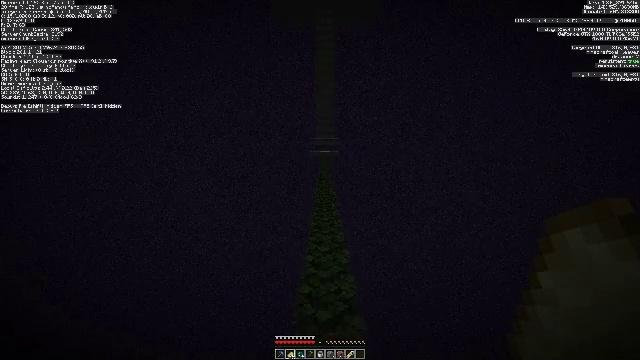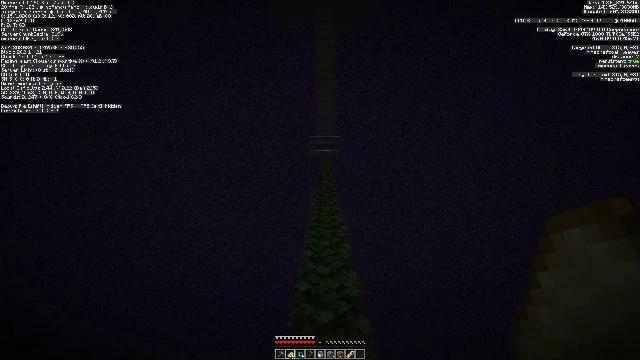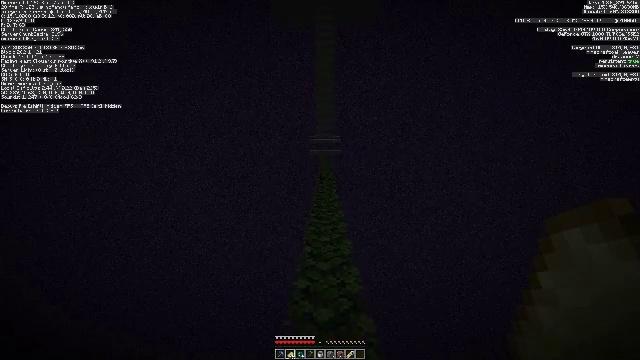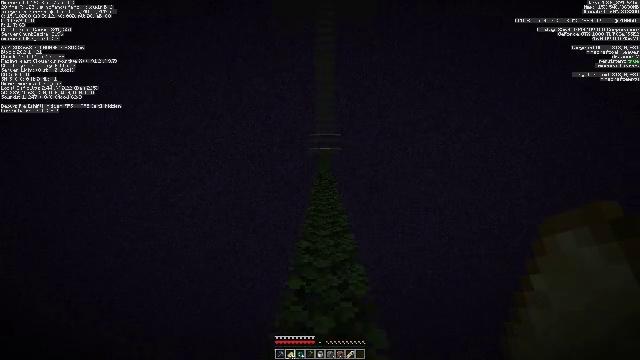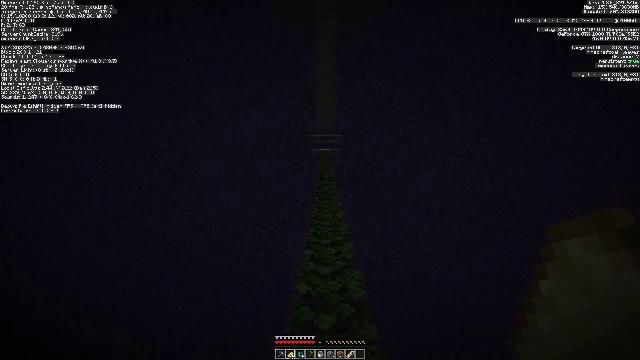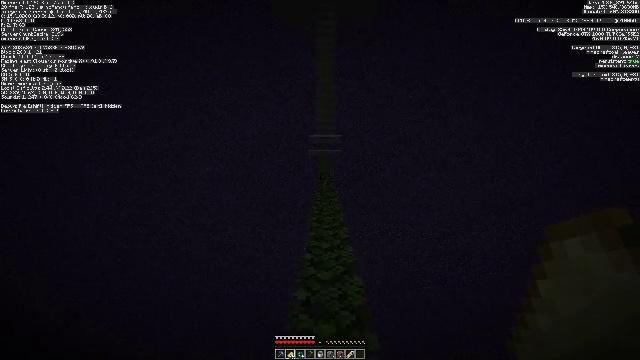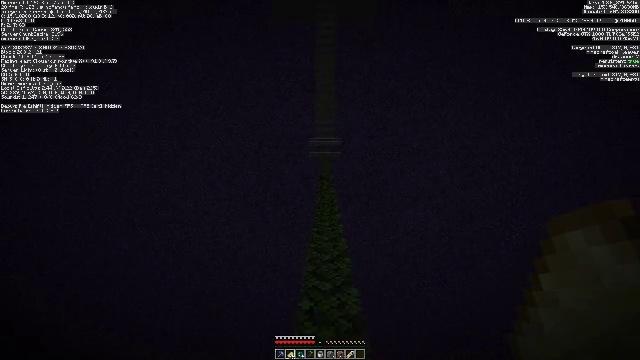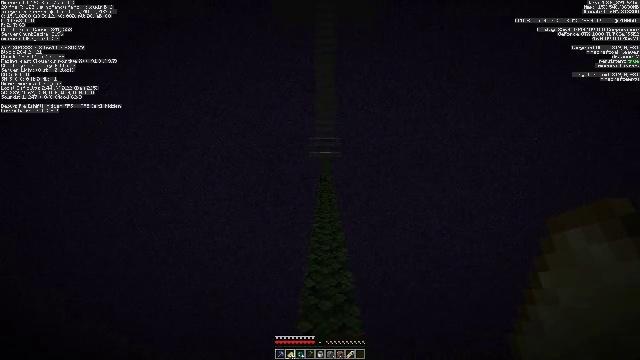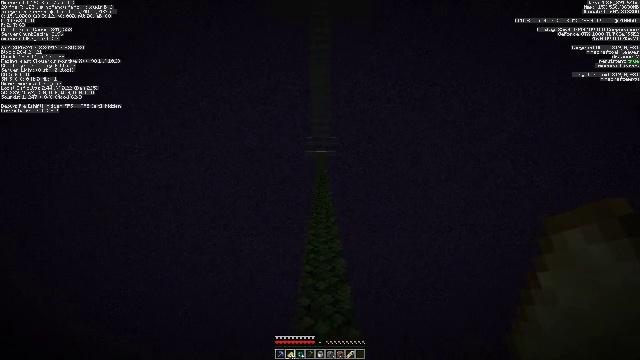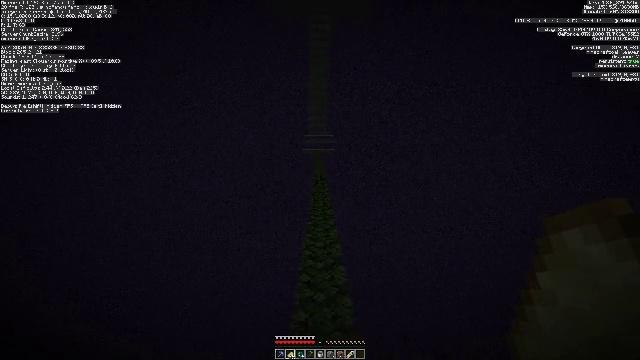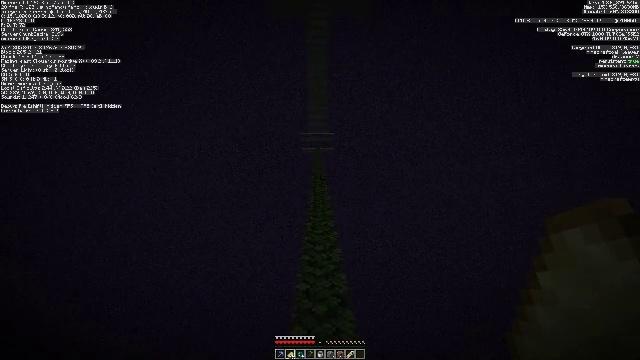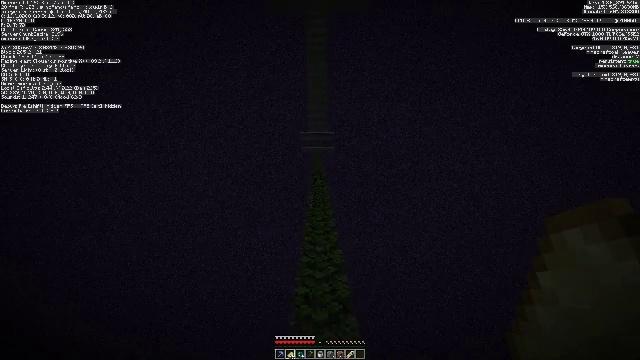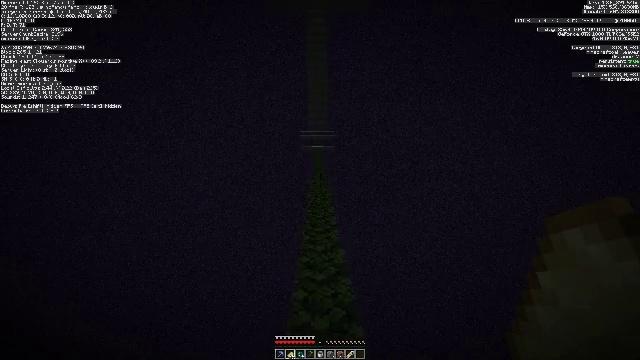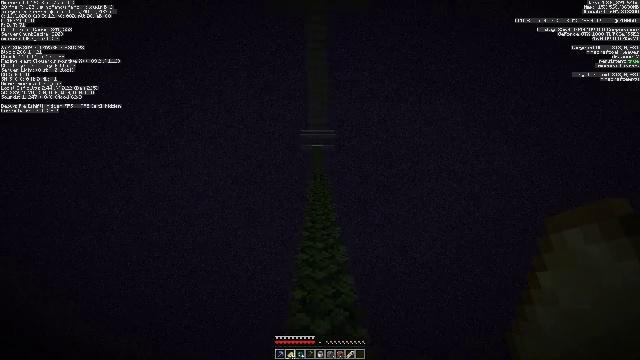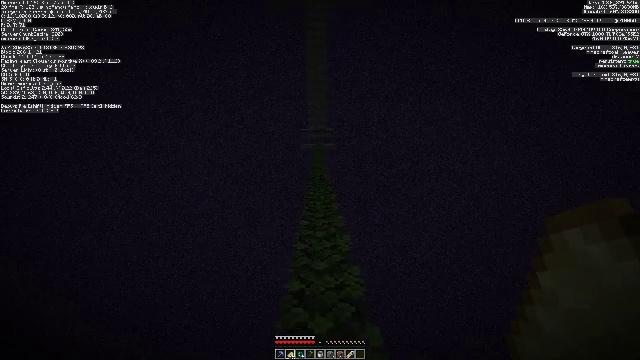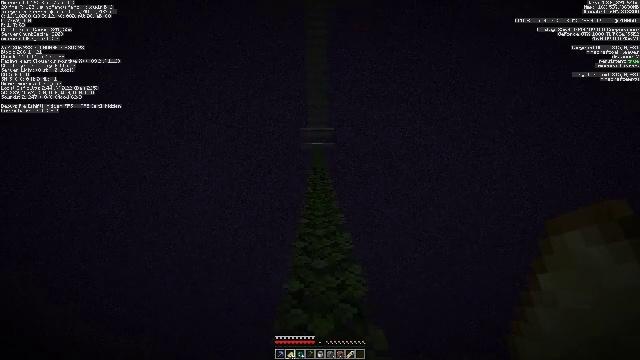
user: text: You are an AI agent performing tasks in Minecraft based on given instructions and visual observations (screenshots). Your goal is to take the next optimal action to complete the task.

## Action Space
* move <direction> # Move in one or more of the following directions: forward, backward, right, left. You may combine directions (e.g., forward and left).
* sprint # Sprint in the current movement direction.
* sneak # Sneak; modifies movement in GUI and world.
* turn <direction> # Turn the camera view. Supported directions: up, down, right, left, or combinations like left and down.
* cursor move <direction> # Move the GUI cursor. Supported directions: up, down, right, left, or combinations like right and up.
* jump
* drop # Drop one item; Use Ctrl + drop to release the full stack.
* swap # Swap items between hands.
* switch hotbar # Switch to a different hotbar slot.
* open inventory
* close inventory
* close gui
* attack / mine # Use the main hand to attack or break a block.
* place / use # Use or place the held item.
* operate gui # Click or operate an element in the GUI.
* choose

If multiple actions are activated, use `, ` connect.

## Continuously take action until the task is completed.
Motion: motion action
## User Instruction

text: Remove the white carpet from the floor.
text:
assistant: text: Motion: move forward, jump
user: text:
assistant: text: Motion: move forward, jump
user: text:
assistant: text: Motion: move forward, jump
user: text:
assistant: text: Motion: move forward, jump
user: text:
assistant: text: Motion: move forward, jump
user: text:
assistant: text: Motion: move forward, jump
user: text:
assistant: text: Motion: move forward, jump
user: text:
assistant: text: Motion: move forward, turn right, jump
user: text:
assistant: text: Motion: move forward, jump
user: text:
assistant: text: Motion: move forward, jump
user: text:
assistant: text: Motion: move forward, jump
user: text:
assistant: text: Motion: move forward, jump
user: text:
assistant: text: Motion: move forward, jump
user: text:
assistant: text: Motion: move forward, jump
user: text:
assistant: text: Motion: move forward, jump
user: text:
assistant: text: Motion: move forward, jump
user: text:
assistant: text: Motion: move forward, jump
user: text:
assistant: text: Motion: move forward, jump
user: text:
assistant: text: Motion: move forward, jump
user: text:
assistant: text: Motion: move forward, jump
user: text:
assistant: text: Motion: move forward, jump
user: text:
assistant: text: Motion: move forward, jump
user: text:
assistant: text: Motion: move forward, jump
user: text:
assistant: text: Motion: move forward, jump
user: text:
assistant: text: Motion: move forward, jump
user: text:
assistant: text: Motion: move forward, jump
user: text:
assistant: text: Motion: move forward, jump
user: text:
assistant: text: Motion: move forward, jump
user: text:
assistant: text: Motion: move forward, jump
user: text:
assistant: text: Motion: move forward, jump